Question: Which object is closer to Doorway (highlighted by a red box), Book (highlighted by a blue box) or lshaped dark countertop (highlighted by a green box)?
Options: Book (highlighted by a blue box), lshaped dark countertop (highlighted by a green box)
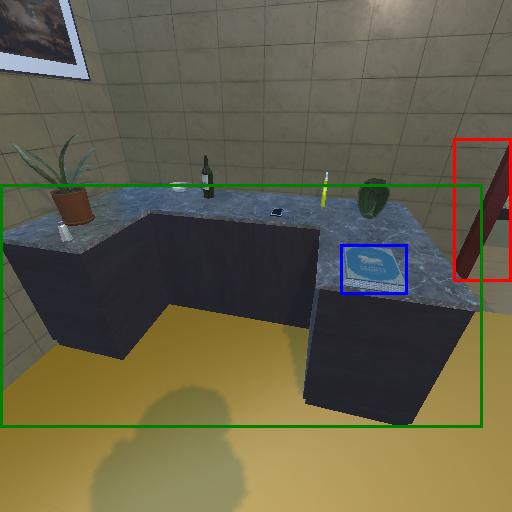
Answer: Book (highlighted by a blue box)